Aerial crown-view tile of a tropical tree (Barro Colorado Island, Panama), acquired 20250317:
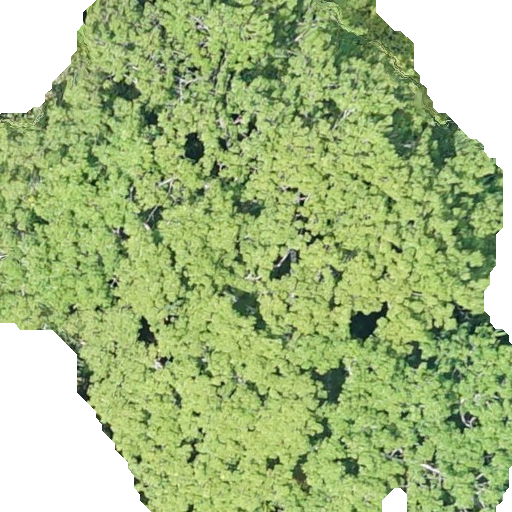
Species: Ceiba pentandra
GBIF accepted scientific name: Ceiba pentandra
Crown area: 346.325 m²